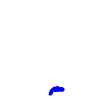
Particle: electron